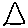
Label: triangle